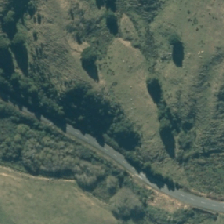
Land cover: high_producing_grassland